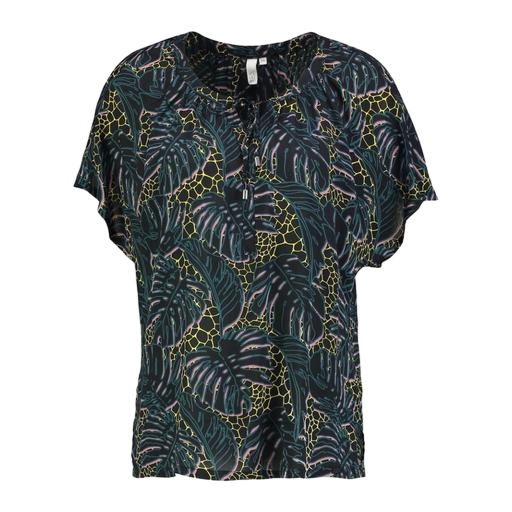
black printed short-sleeve top only macy, black plus size printed t-shirt only macy, t-shirt wild print, white background